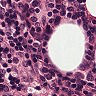
Metastatic tissue present: no